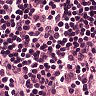
Metastatic tissue present: no